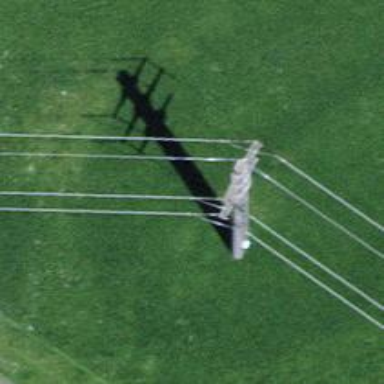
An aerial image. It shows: Power tower.